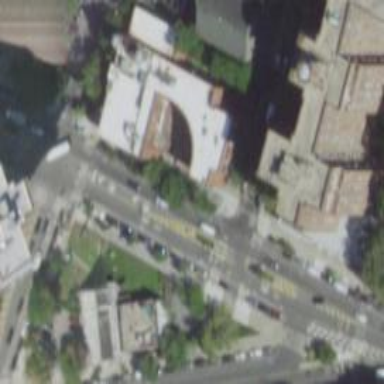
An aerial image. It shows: Footway with traffic island for pedestrians.